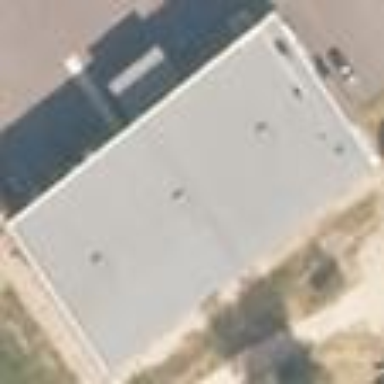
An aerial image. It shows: Building.